Question: I want to draw the following arrow type:

How can I do that?
I have already a similar arrow:
'''
private void InternalDrawArrowGeometry(StreamGeometryContext context)
{
double theta = Math.Atan2(Y1 - Y2, X1 - X2);
double sint = Math.Sin(theta);
double cost = Math.Cos(theta);
Point pt1 = new Point(X1, this.Y1);
Point pt2 = new Point(X2, this.Y2);
Point pt3 = new Point(
X2 + (HeadWidth * cost - HeadHeight * sint),
Y2 + (HeadWidth * sint + HeadHeight * cost));
Point pt4 = new Point(
X2 + (HeadWidth * cost + HeadHeight * sint),
Y2 - (HeadHeight * cost - HeadWidth * sint));
context.BeginFigure(pt1, true, false);
context.LineTo(pt2, true, true);
context.LineTo(pt3, true, true);
context.LineTo(pt4, true, true);
context.LineTo(pt2, true, true);
}
'''
How can I change so that this isn't an arrow but a circle?
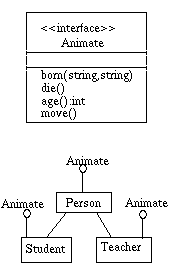
Answer: Use an Ellipse shape and a vertical Line (with HorizontalAlignment set to center) in a vertical StackPanel. That is:
'''
<StackPanel>
<Ellipse HorizontalAlignment="Center" Height="10" Width="10"
Stroke="Black" />
<Line HorizontalAlignment="Center" X1="0" Y1="0" X2="0" Y2="10"
Stroke="Black" />
<Rectangle Width="40" Height="20" Stroke="Black"/>
</StackPanel>
'''
I also threw a Rectangle in there to represent the class that implements the interface.